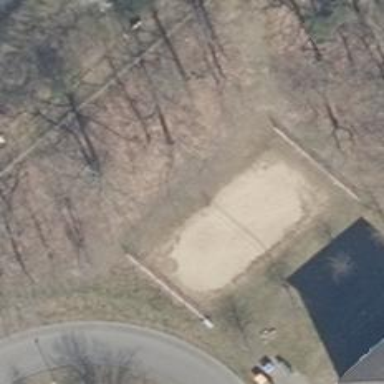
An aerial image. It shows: Volleyball court on leisure land pitch.